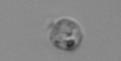
Label: Amoeba